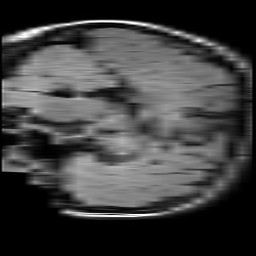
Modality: FLAIR
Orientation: sagittal
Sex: female
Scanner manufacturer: philips
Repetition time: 11 s
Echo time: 0.125 s